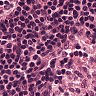
Metastatic tissue present: no